Field crop: tomato
Growth stage: 1
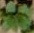
Species: solanum